Field crop: tomato
Growth stage: 1
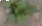
Species: solanum